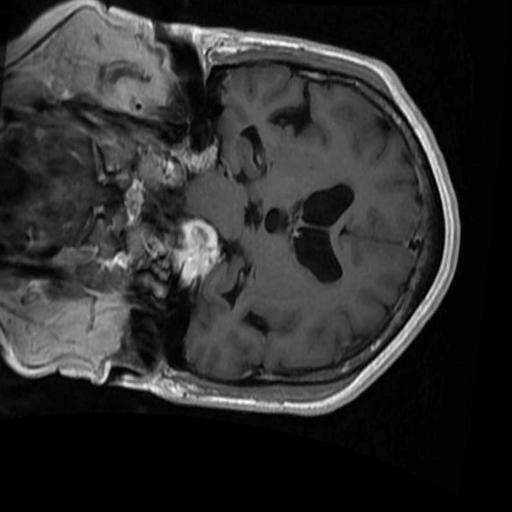
Label: brain_menin